Question: I'm trying to make the section to be centred to the screen. The header is fixed and header-container is fixed as well. Header-container contains the logo, nav and social links.
Saying the header and header-container are using 'top:0;', I can't seem to get my head around to getting it to work. I know by using 'margin: 0 auto;' would centre it, but not in this case.
Edit: Whenever I seem to centre it, when I zoom out it shoots to the left side, The header seems to stay centred, which is the result that I'm looking for.

'''
<header>
<div id="header-container">
<nav></nav>
<div id="social"></div>
</div>
</header>
<section></section>
'''
'''
body {
font-family: 'Open Sans', sans-serif;
text-align: center;
position: relative;
margin: 0 auto;
background: #ccc;
}
#wrapper {
width: 1048px;
min-height: 800px;
text-align: left;
margin: 0;
padding: 0;
}
header {
width: 100%;
height: 86px;
text-align: center;
-moz-background-size: cover;
-webkit-background-size: cover;
-o-background-size: cover;
background-size: cover;
position: fixed;
top:0;
background-image: url("../images/header-banner.png");
border-bottom: 2px solid #5d5d5d;
}
div#header-container {
width: 1048px;
height: 86px;
position: relative;
top:0;
bottom:0;
left:0;
right:0;
margin:auto;
border: 1px solid green;
}
section {
width: 1048px;
min-height: 500px;
background:#fff;
margin:86px auto 0;
z-index: -1;
position: relative;
}
'''
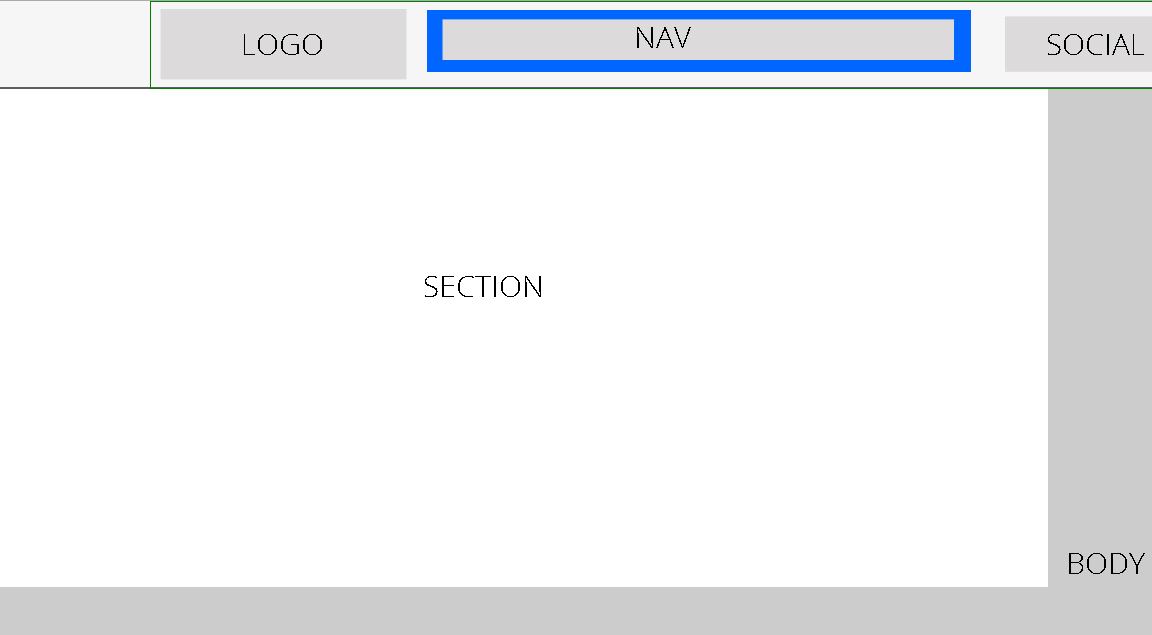
Answer: If your width is 100% of it's container, 'margin: 0 auto;' will not work in most browsers. Change it to 98% and it will correctly auto center. This will also happen if the width is set by pixels or any other measurement type.